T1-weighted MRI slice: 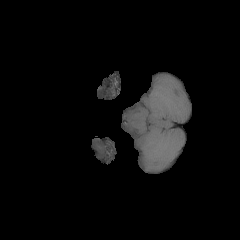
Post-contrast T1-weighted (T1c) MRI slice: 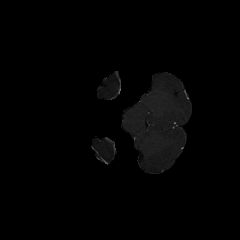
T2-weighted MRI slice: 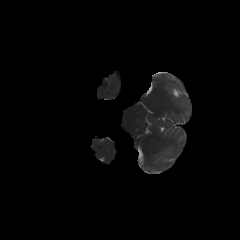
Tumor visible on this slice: no